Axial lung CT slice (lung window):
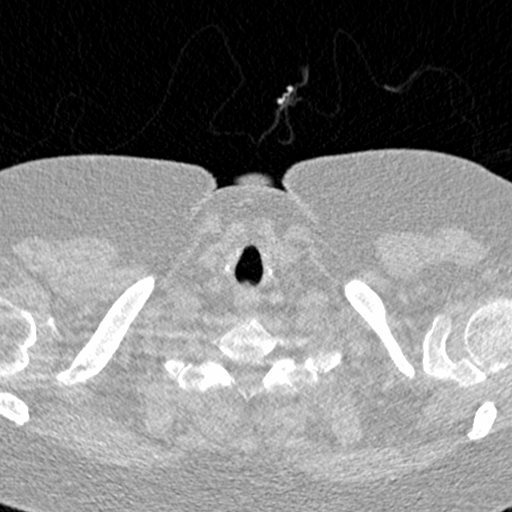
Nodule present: no